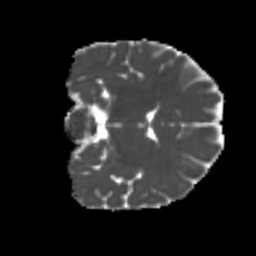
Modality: MD
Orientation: coronal
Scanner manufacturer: siemens
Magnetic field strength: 3 T
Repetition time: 4 s
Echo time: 0.0594 s